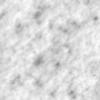
Label: no_change